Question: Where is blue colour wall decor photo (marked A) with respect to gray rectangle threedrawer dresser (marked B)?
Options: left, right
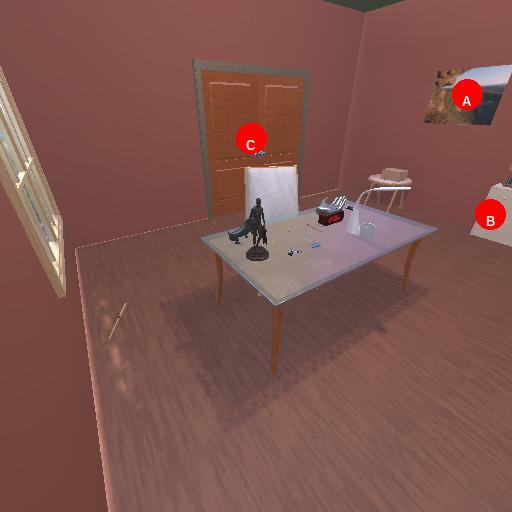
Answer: left